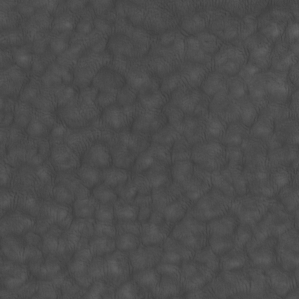
Label: non_frost